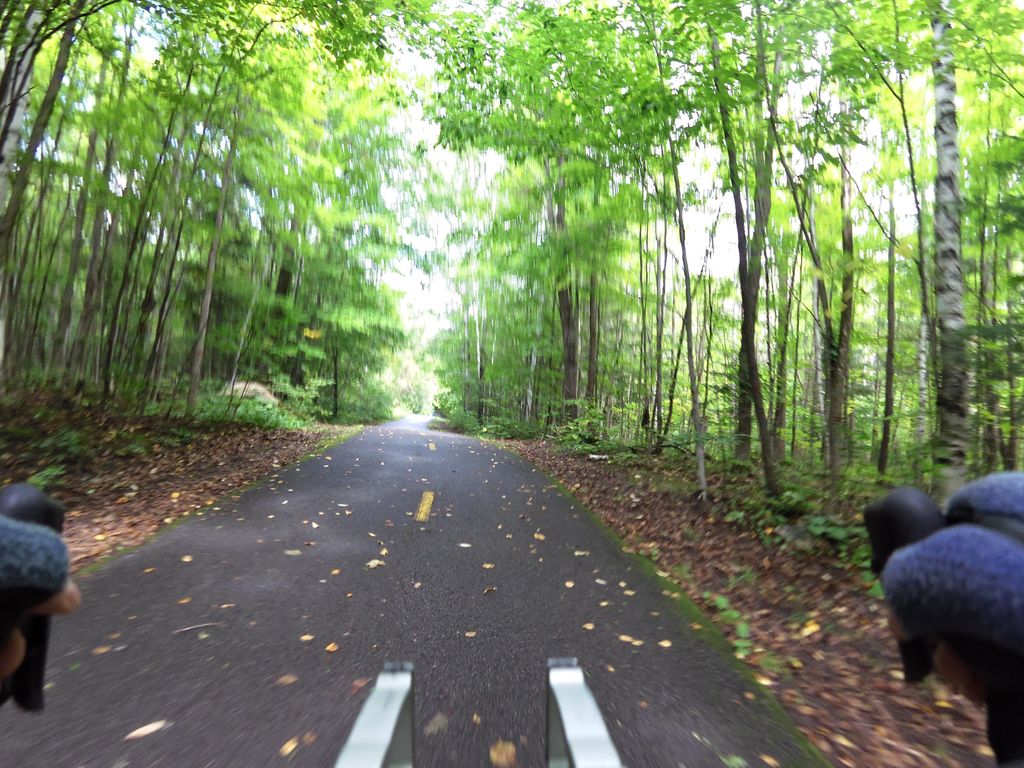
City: ottawa-gatineau